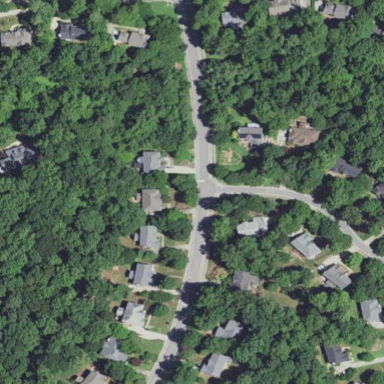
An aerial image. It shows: Asphalt road in residential area.